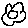
Label: flower